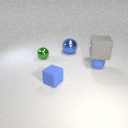
small blue rubber cube in front of large blue metal sphere